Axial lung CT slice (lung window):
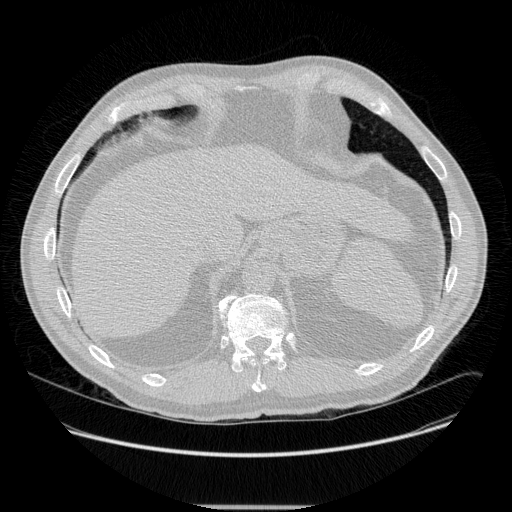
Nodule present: no